Interaction volume radius: 10 \u00c5
Interaction volume height: 20 \u00c5
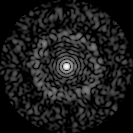
Disorder parameter: 0.8101